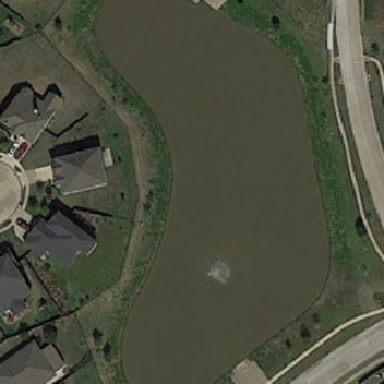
The pond like a gamepad is next to a road and a ring of buildings .